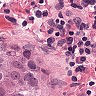
Metastatic tissue present: yes